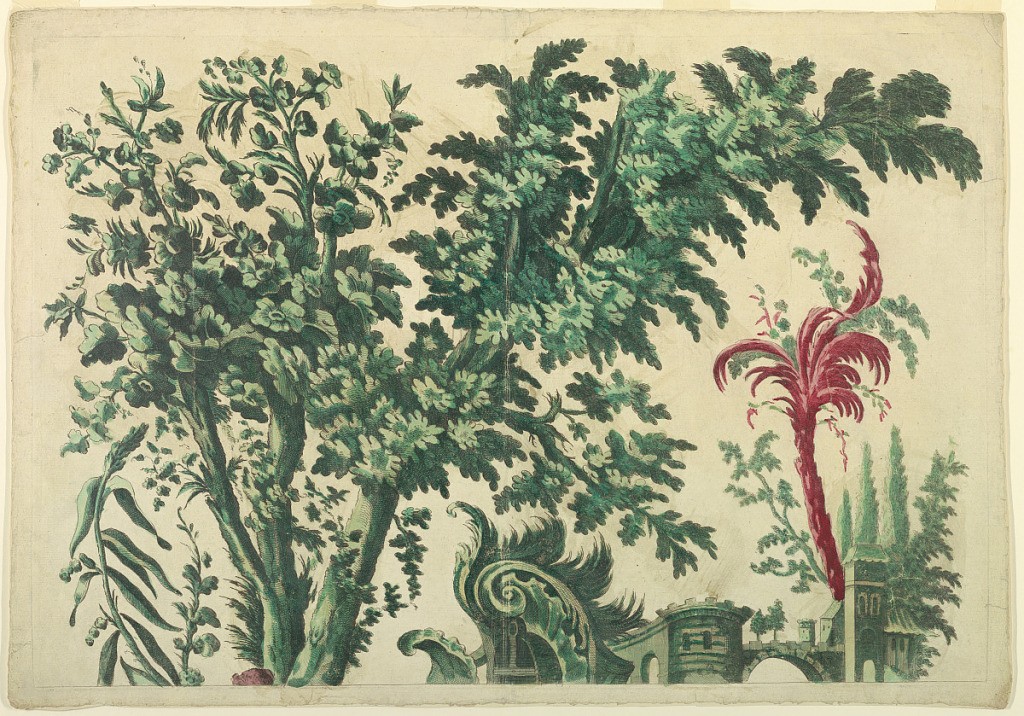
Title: Top Part of an Ornamental Panel
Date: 1750–1775
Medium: Brush and watercolor on paper, mounted
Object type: Print
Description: In the left foreground is a tree whose leafy branchces extend to the right top corner. Bottom center: top of a crest. Farhter back part of a castle with towers and a bridge. Trees in the background. Dividing line at bottom.